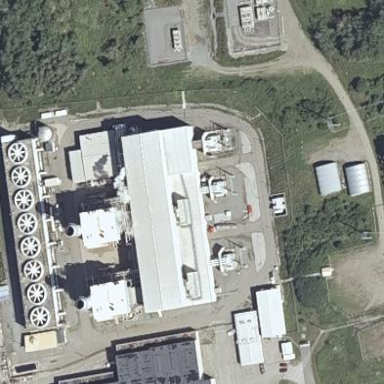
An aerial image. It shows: Industrial area with power plant.